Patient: sex M, age 60
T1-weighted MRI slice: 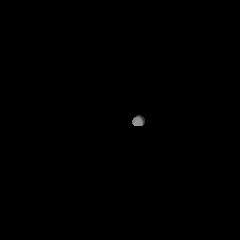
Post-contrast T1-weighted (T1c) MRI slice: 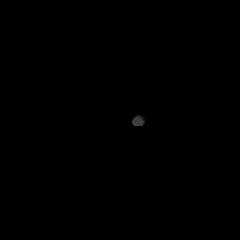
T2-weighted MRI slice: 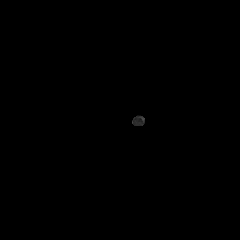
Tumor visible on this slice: no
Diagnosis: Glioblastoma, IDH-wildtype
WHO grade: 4